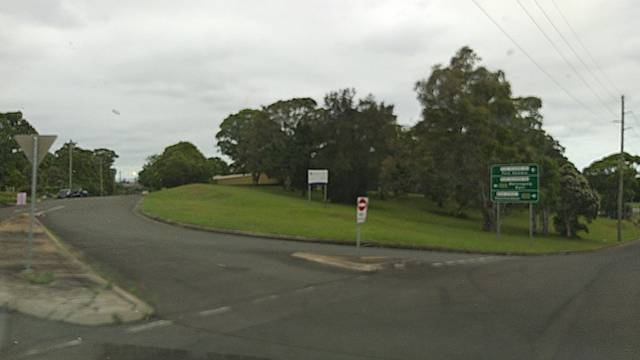
Region: Australia
Coordinates: -34.479, 150.883